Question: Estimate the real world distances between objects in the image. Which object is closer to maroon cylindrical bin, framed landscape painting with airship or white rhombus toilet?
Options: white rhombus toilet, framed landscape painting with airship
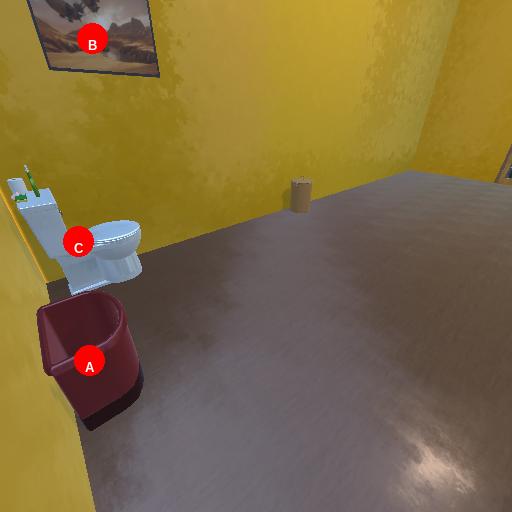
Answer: white rhombus toilet